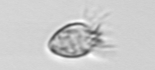
Label: Ciliophora